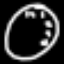
Label: clock